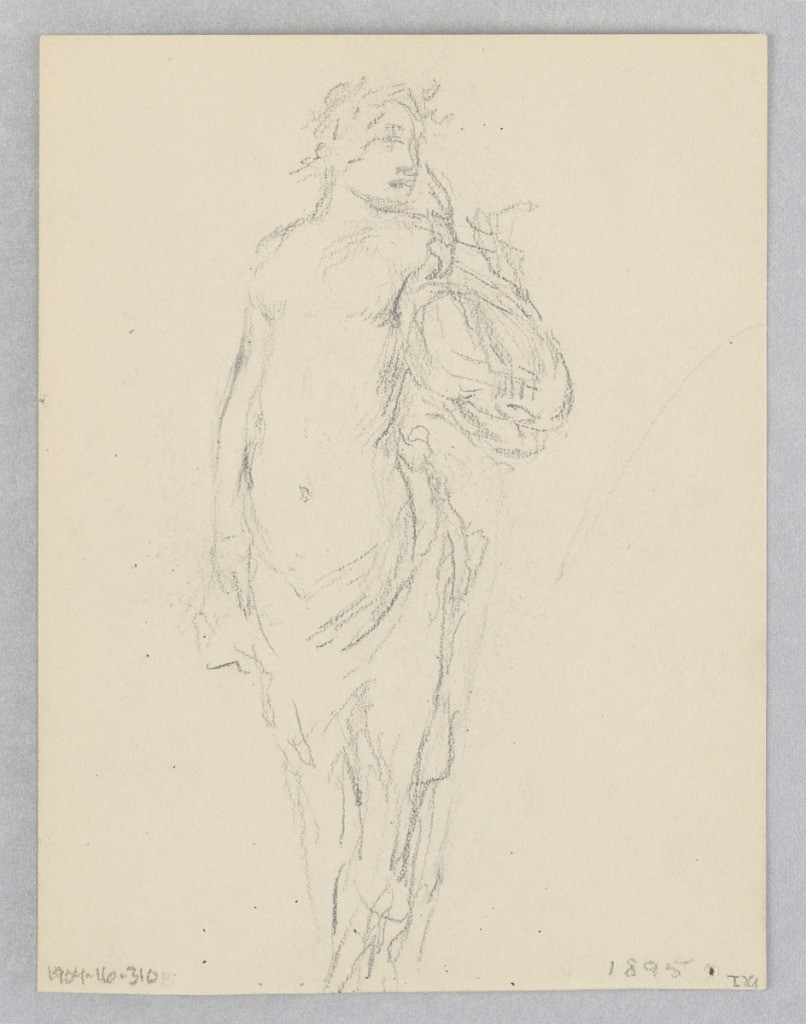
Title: Study for a standing woman, “Moods to Music,” Mendelssohn Glee Club, New York, NY
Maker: Robert Frederick Blum, American, 1857–1903
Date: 1893–1895
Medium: Pastel and graphite on wove paper
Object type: Drawing
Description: Recto: Female figure standing with gown draped around her legs and holding a musical instrument; Verso: Sketch of female figure.